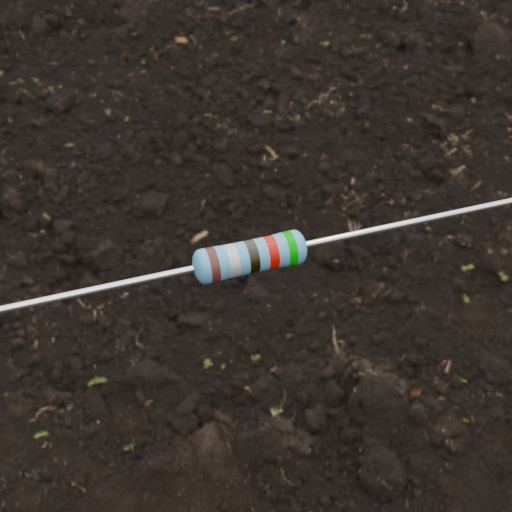
Resistor colour bands (in order): brown, silver, black, red, green